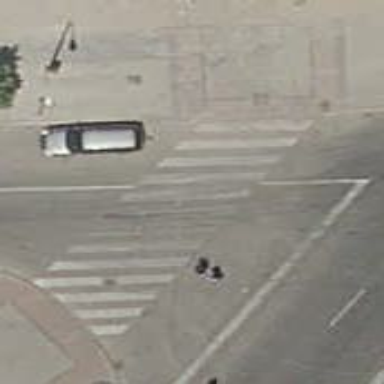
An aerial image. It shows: Uncontrolled crossing on the road.